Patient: sex M, age 79
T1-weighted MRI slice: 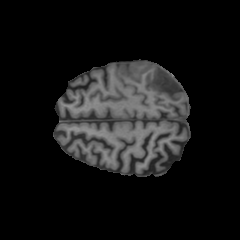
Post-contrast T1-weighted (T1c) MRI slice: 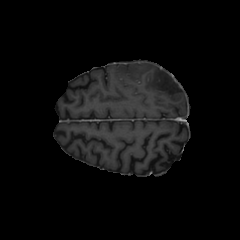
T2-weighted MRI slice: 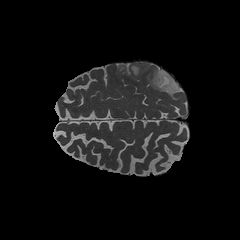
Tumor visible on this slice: yes
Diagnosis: Glioblastoma, IDH-wildtype
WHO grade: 4